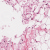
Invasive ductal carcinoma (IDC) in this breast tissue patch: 0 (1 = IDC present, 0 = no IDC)